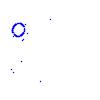
Particle: kaon